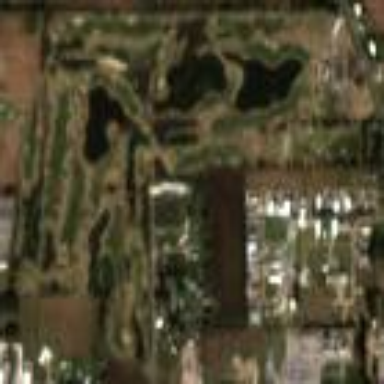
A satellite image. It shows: Golf course.